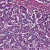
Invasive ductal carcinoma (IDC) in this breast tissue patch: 1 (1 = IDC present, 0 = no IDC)